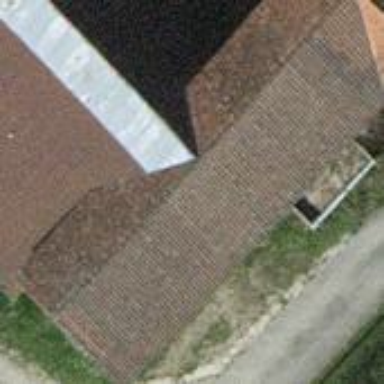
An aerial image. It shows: Farm building.